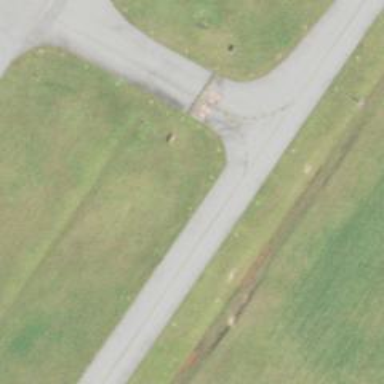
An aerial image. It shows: View of taxiway at the airport.